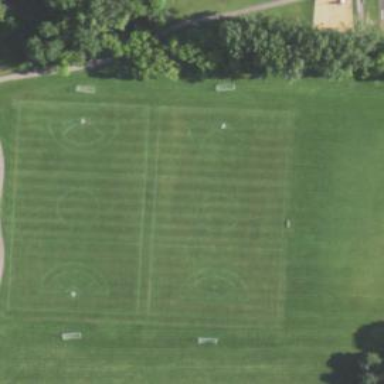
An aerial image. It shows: Lacrosse pitch for leisure land.